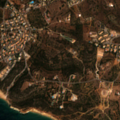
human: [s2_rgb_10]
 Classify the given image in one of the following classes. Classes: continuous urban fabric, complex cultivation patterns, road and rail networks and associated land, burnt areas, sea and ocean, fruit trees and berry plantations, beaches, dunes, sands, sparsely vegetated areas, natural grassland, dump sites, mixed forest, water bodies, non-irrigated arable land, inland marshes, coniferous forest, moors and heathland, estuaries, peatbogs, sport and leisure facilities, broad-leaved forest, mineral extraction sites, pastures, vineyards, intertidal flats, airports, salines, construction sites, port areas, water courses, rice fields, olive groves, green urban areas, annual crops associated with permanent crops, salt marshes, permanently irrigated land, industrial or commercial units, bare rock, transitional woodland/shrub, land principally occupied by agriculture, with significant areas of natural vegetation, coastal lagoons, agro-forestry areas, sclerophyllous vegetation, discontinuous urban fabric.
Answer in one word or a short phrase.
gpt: sport and leisure facilities, sclerophyllous vegetation, transitional woodland/shrub, sea and ocean